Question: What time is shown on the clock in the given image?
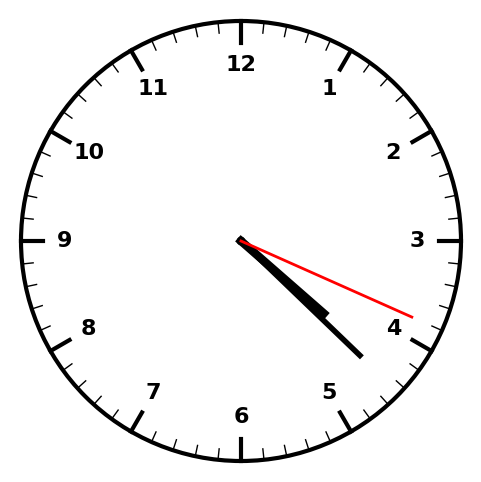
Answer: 04:22:19